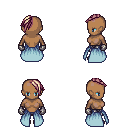
a pixel art fantasy rpg character, female body template, human, dark skin, overskirt, metal pants, white blonde long mohawk hairstyle, metal gloves, four views (front, back, left, right), 2x2 character sprite sheet, small pixel art, hard edges, no anti-aliasing